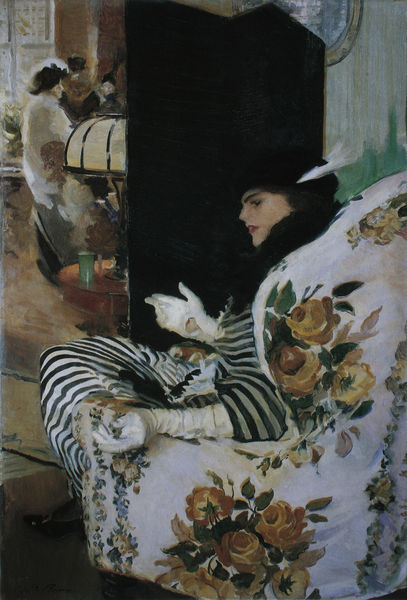
Titel: Nach dem Stelldichein
Künstler: Cecilia Beaux
Standort: Toledo (Ohio)
Institution: The Toledo Museum of Art
Schlagwörter: blau, blätter, feder, gemälde, hand, kopf, mann, weiß, frauen, gelb, grün, menschen, blume, blumen, bunt, cafe, damen, degas, elegant, fenster, frau, geste, handschuh, handschuhe, hintergrund, hut, kaffeehaus, kleid, lampe, mund, orange, paris, profil, schwarz, stuhl, toulouse lautrec, blüte, blüten, dame, rosen, rot, beige, gespräch, malerei, mode, wand, federn, gesicht, rahmen, bildnis, portrait, porträt, spiegel, boden, gold, haare, interieur, mantel, sessel, stoff, oval, kanne, federhut, parabon, sofa, lampenschirm, lehne, modern, linien, women, hotel, bezug, gardine, ohrensessel, painting, salon, kaffee, monet, floral, gestreift, manet, paravan, paravant, paravent, streifen, um 1900, strauss, tasse, paravon, impressionisten, blumenstrauss, satin, becher, holztisch, blumenmuster, lehnstuhl, fensterkreuz, schwarz weiss, bürgertum, schuh, gesciht, pelzkragen, geblümt, gaugin, personengruppe, stehlampe, art, artist, trennwand, umdrehen, wandschirm, umwenden, lampfe, zebrastreifen, bezogen, saloon, zebra, handschue, stöckelschuh, rosenmuster, hotelhalle, dame mit hut, blumensessel, famous, sallon, lampe blumen, salloon, found, vorhang gelb, bought